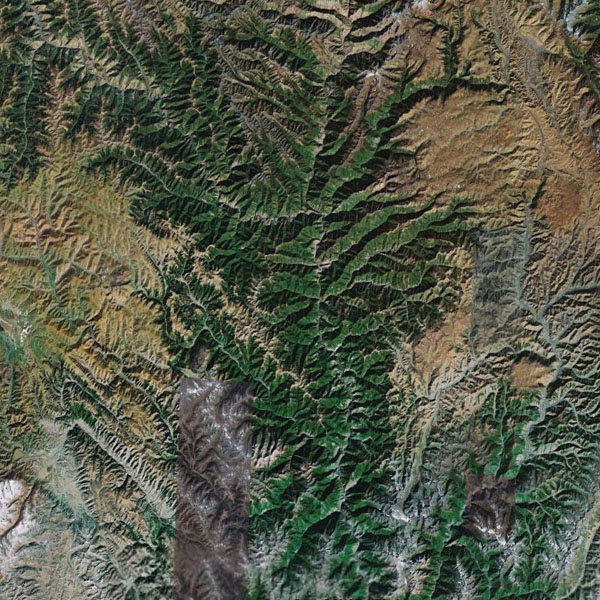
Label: Mountain